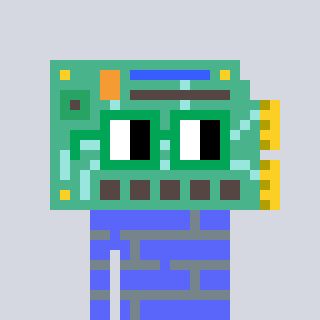
a pixel art character with square green glasses, a chipboard-shaped head and a purple-colored body on a cool background